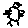
Label: bird